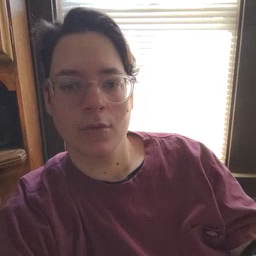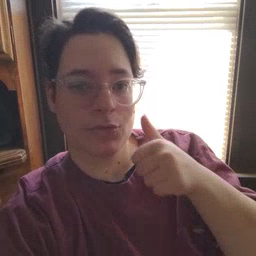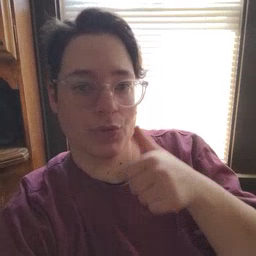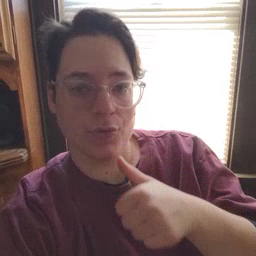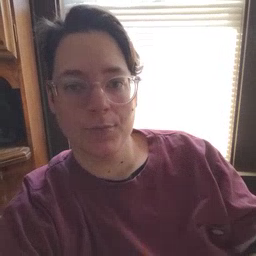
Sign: girl